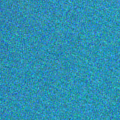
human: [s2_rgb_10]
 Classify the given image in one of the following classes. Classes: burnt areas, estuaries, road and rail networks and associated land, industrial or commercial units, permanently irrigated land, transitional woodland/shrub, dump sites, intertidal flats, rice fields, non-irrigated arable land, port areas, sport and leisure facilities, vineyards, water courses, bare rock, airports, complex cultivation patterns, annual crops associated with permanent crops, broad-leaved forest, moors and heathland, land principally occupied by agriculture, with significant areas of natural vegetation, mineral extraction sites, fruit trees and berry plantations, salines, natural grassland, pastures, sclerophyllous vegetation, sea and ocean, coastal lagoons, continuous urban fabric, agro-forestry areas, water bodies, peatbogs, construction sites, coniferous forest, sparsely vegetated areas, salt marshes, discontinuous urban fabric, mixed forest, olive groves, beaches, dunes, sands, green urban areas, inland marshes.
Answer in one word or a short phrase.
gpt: sea and ocean